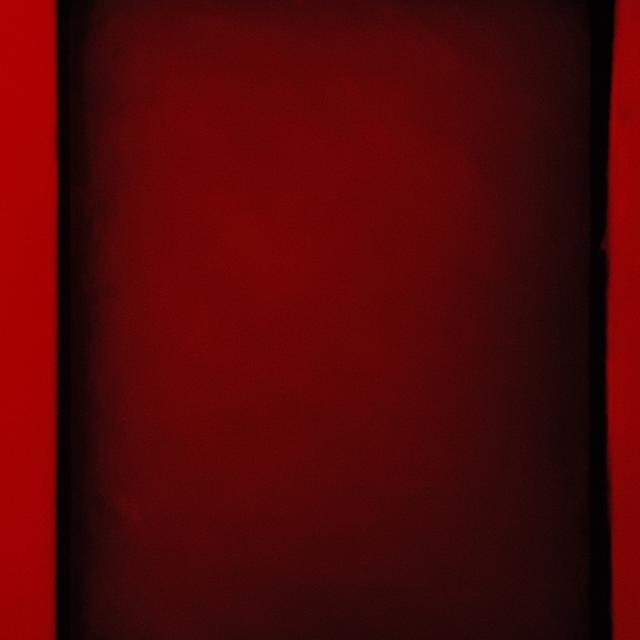
Healthy canine skin — no visible lesions, inflammation, or abnormalities. The skin and coat appear normal.